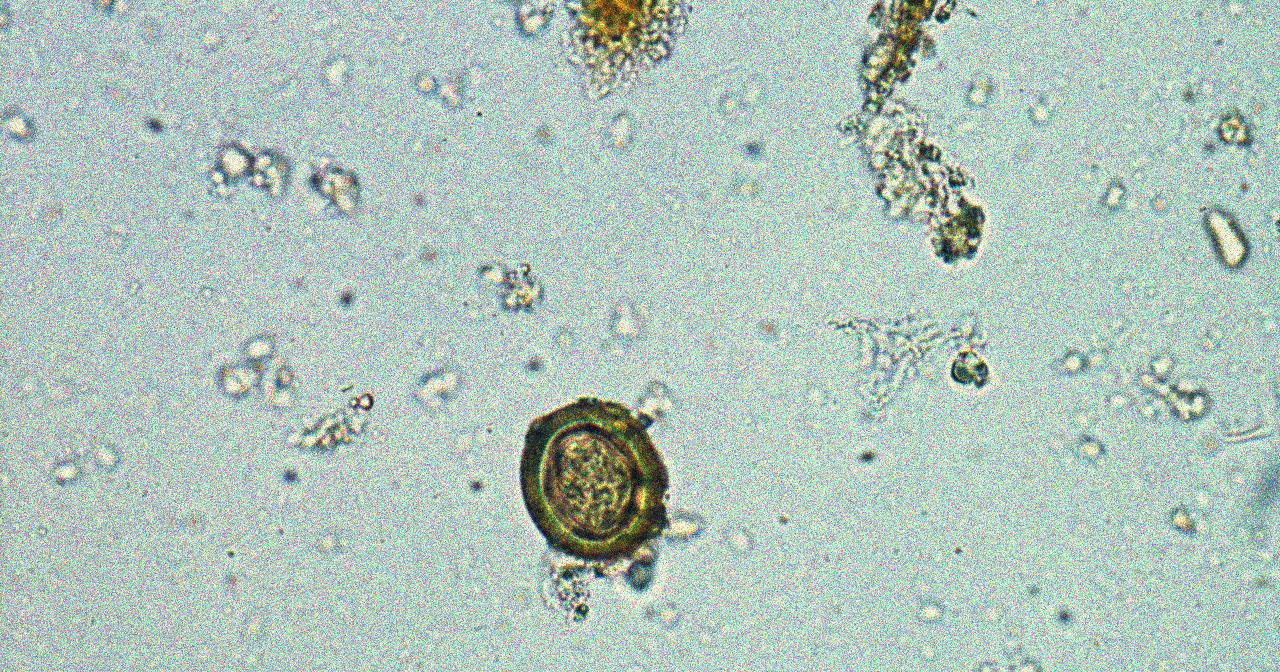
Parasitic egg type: Taenia spp. egg